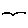
Label: bird